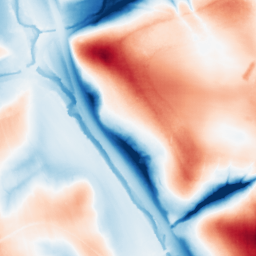
Category: edge_preserving
Decomposition family: guided
Decomposition parameters: radius: 32
eps: 0.1
Upsampling method: sinc_hamming
Upsampling parameters: scale: 2
kernel_size: 4
Upsampling scale: 2